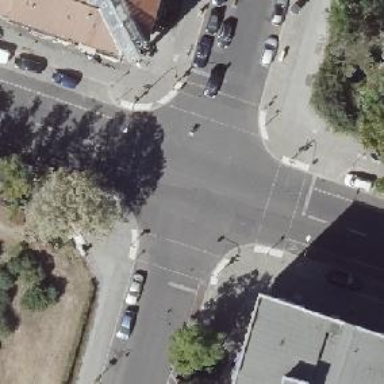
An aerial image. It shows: Road crossing with traffic signals.